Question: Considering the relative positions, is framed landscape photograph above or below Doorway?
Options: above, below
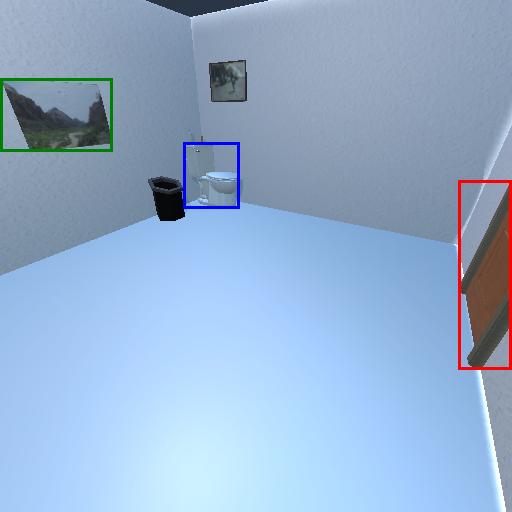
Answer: above